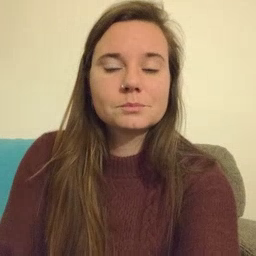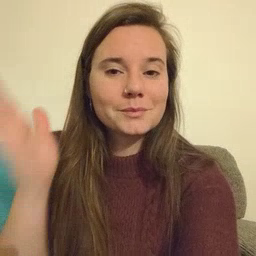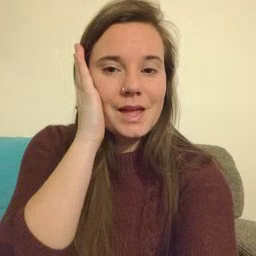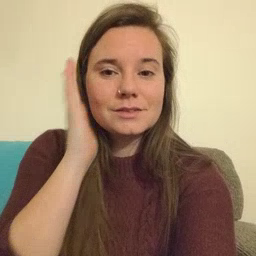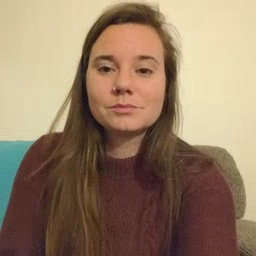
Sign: bed